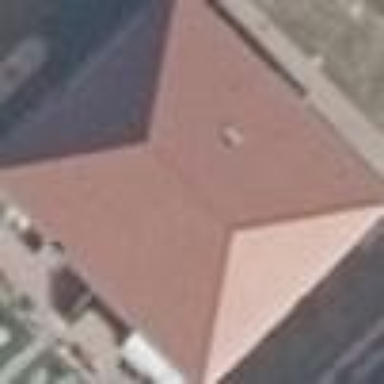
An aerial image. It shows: Residential building with red hipped roof.